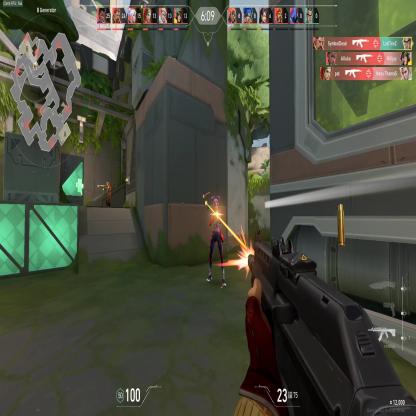
Label: enemy ; enemy